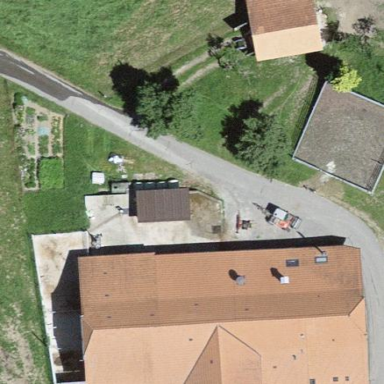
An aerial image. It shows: Farm building.